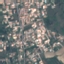
Land use / land cover: Residential